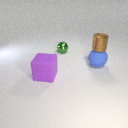
large purple rubber cube to the left of large blue rubber sphere